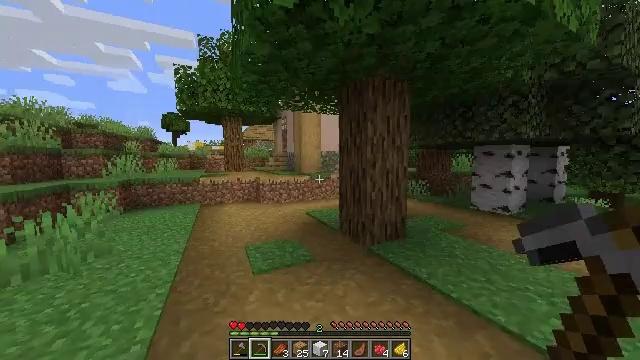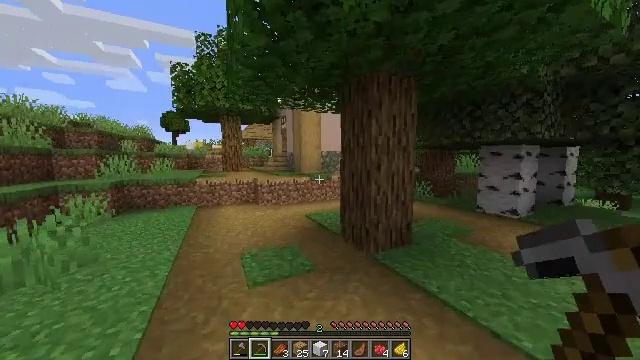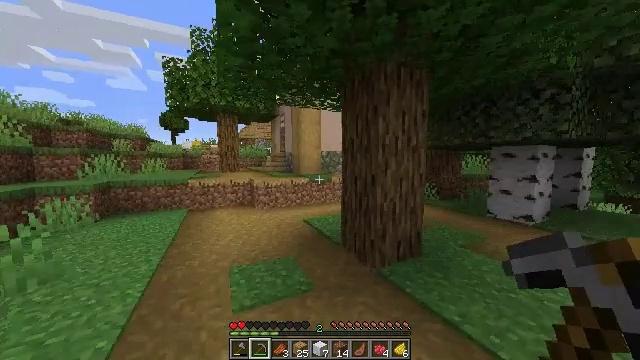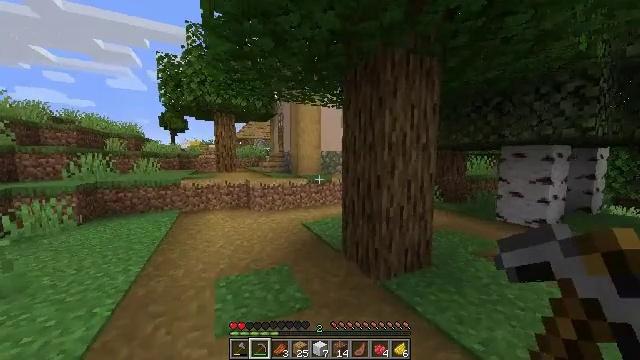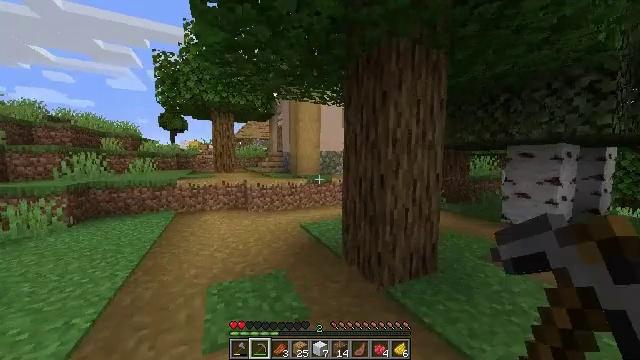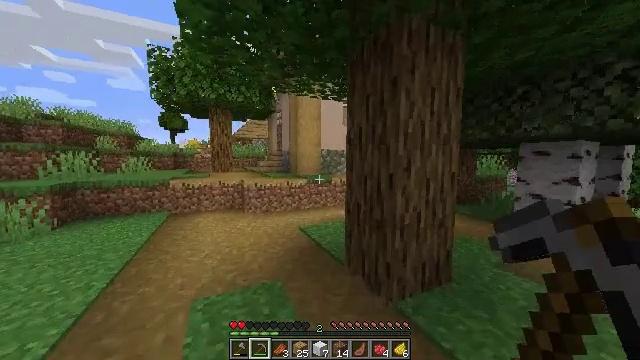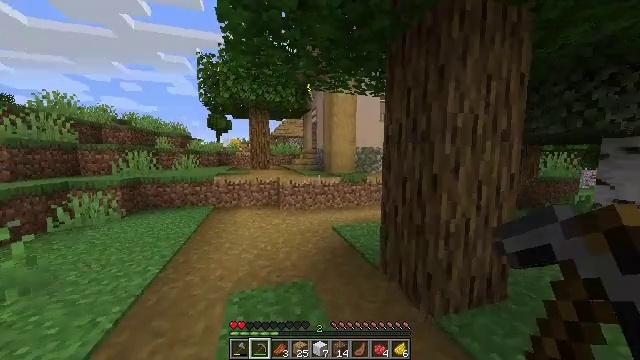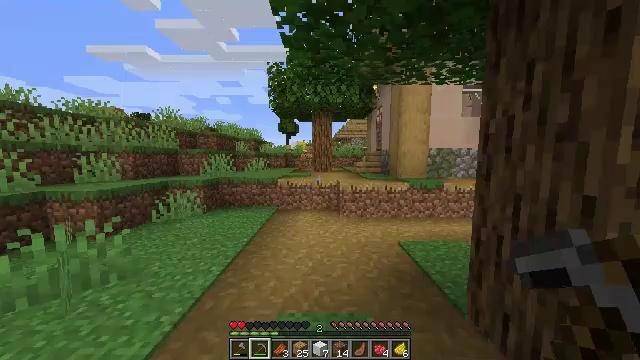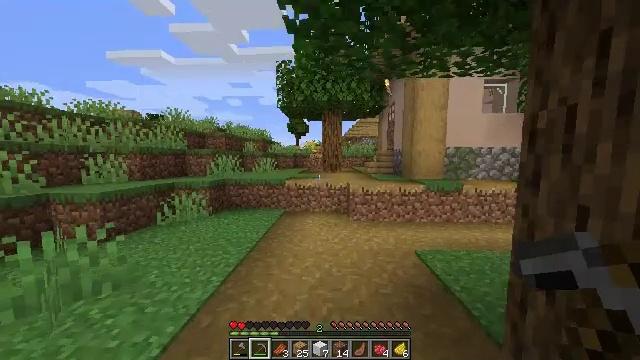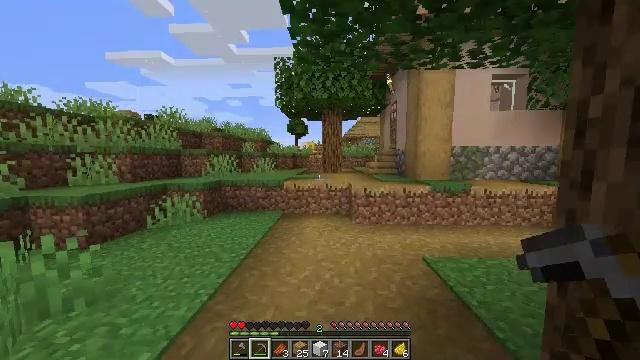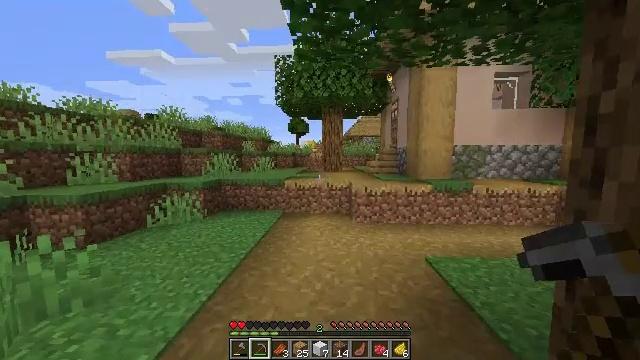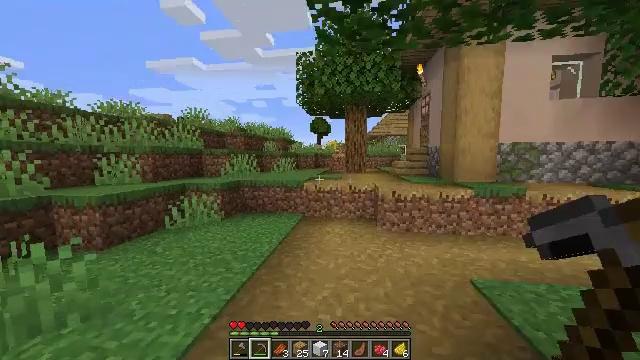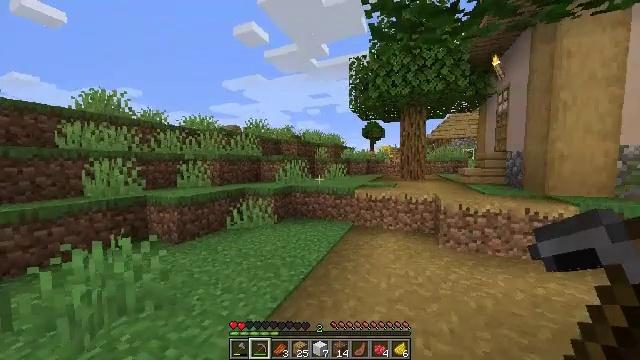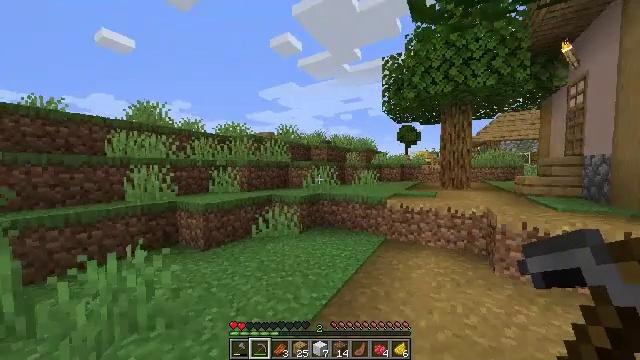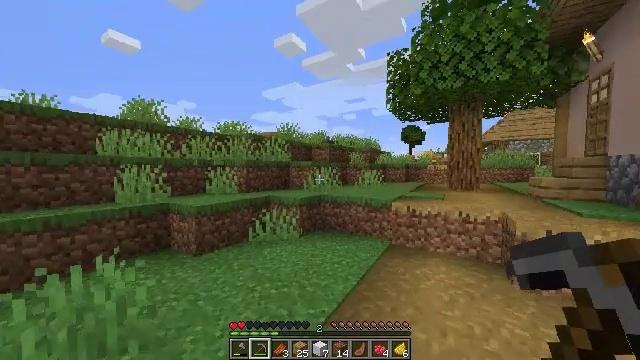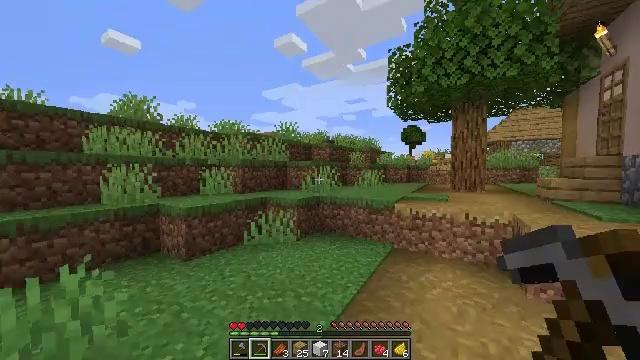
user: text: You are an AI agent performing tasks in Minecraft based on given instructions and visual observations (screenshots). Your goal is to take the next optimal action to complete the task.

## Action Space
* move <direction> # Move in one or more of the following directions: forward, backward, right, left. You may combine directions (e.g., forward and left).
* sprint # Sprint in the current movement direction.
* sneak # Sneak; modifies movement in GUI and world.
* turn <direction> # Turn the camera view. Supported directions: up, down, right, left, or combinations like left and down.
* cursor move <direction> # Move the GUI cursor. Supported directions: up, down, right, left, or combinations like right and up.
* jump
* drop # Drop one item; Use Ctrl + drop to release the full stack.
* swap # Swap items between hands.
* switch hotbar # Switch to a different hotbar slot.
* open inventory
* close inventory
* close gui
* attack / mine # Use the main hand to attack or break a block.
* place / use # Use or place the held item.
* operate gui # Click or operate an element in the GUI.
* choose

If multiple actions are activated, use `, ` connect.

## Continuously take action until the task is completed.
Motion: motion action
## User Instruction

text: Mine the white wool block.
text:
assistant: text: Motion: move forward
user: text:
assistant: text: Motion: move forward
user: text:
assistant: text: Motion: move forward
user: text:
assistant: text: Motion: move forward
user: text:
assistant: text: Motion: move forward
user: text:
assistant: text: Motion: move forward, turn left
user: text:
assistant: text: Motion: move forward, turn left
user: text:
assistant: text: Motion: move forward, turn left
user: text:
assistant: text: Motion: move forward
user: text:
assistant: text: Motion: move forward
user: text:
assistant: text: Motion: move forward, turn left
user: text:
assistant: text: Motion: move forward, turn left and up
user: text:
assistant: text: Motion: move forward, turn left and up
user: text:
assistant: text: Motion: move forward
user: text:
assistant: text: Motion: move forward
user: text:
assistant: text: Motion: move forward
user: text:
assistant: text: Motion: move forward
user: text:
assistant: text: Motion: move forward
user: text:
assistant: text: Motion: move forward
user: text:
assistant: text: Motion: move forward
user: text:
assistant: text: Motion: move forward
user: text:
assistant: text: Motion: move forward
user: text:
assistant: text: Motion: move forward
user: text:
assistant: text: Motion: move forward, turn right and down
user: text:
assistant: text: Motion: move forward, turn right and down
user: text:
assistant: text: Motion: move forward, turn right and down
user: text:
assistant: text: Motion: move forward, turn right
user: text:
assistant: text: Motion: move forward
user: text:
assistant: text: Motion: move forward
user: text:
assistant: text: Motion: move forward, jump